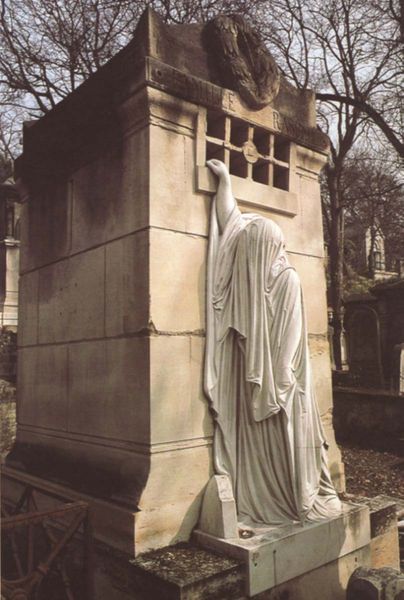
Titel: Grabmal der Familie Raspail
Künstler: Antoine Etex
Standort: Paris, Père-Lachaise, Cimetière (EU - F - Ile-de-France)
Schlagwörter: baum, weiß, bäume, marmor, tuch, arm, stein, trauer, gitter, figur, skulptur, statue, winter, stufe, gestalt, foto, beton, friedhof, kranz, gefängnis, verhüllt, mausoleum, grabmal, mamor, monument, tempelchen, mahnmal, dendkmal